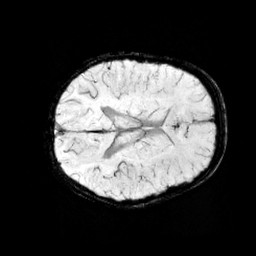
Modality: minIP
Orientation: axial
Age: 9
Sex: female
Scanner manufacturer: siemens
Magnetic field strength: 3 T
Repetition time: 0.027 s
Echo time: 0.02 s